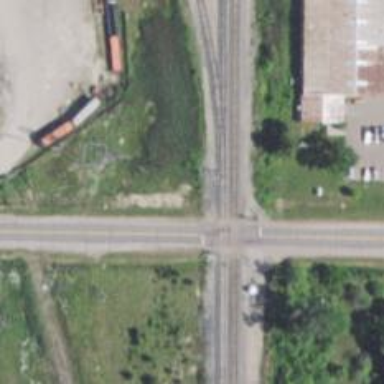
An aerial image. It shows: Railway level crossing.